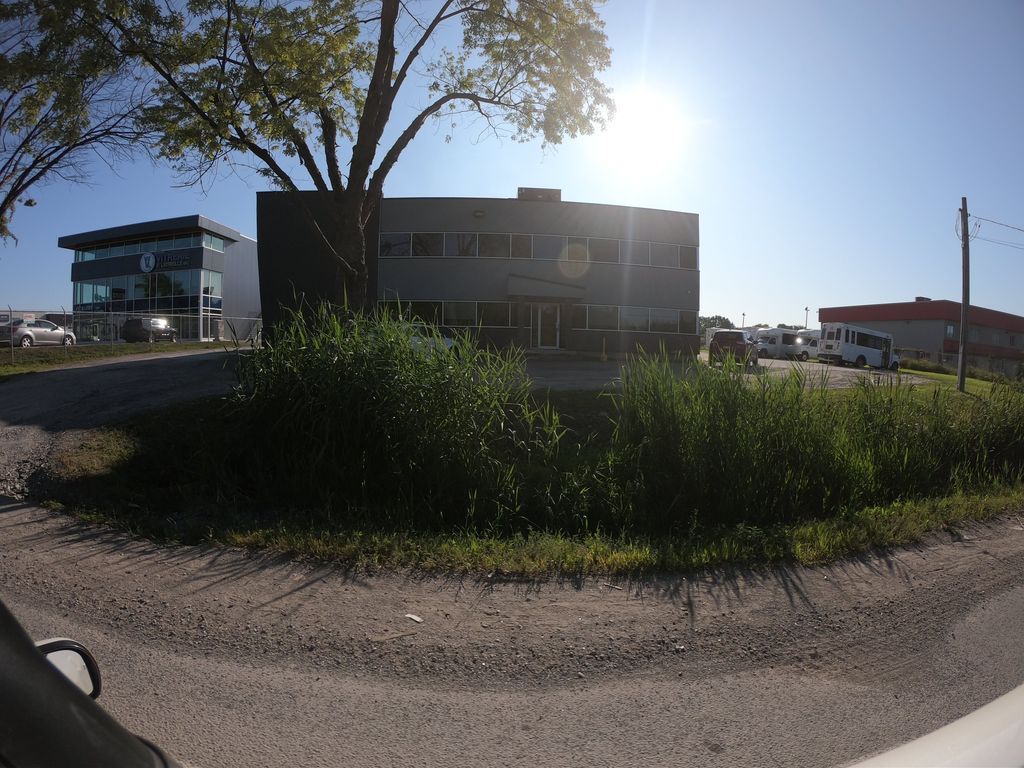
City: ottawa-gatineau